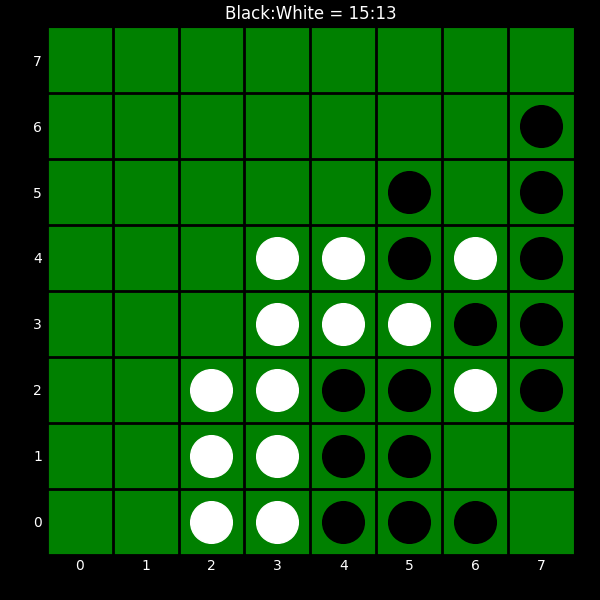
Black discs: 15
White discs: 13